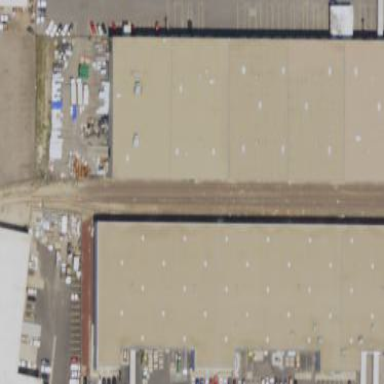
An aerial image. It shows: Warehouse building.